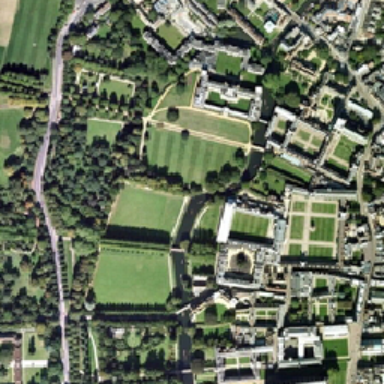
Dark green trees surround large schools in front of the square .